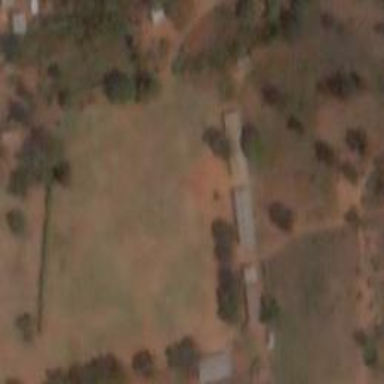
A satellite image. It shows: School.